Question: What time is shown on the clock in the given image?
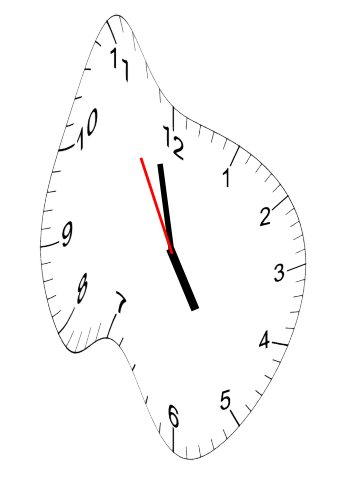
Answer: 04:57:55